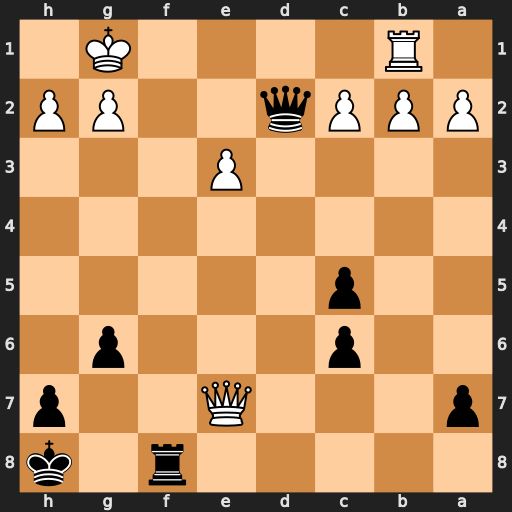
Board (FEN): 5r1k/p3Q2p/2p3p1/2p5/8/4P3/PPPq2PP/1R4K1
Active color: b
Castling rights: -
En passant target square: -
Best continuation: Qf2+ Kh1 Qf1+ Rxf1 Rxf1#